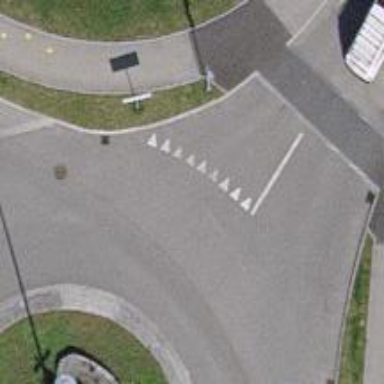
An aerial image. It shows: Road with "give way" sign.